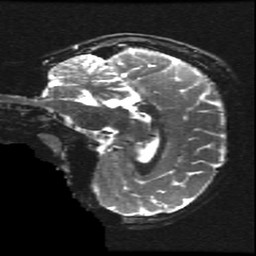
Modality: T2w
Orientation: sagittal
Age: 11
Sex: female
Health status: ill
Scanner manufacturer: ge
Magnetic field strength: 3 T
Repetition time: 7.5 s
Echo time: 0.1015 s